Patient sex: M
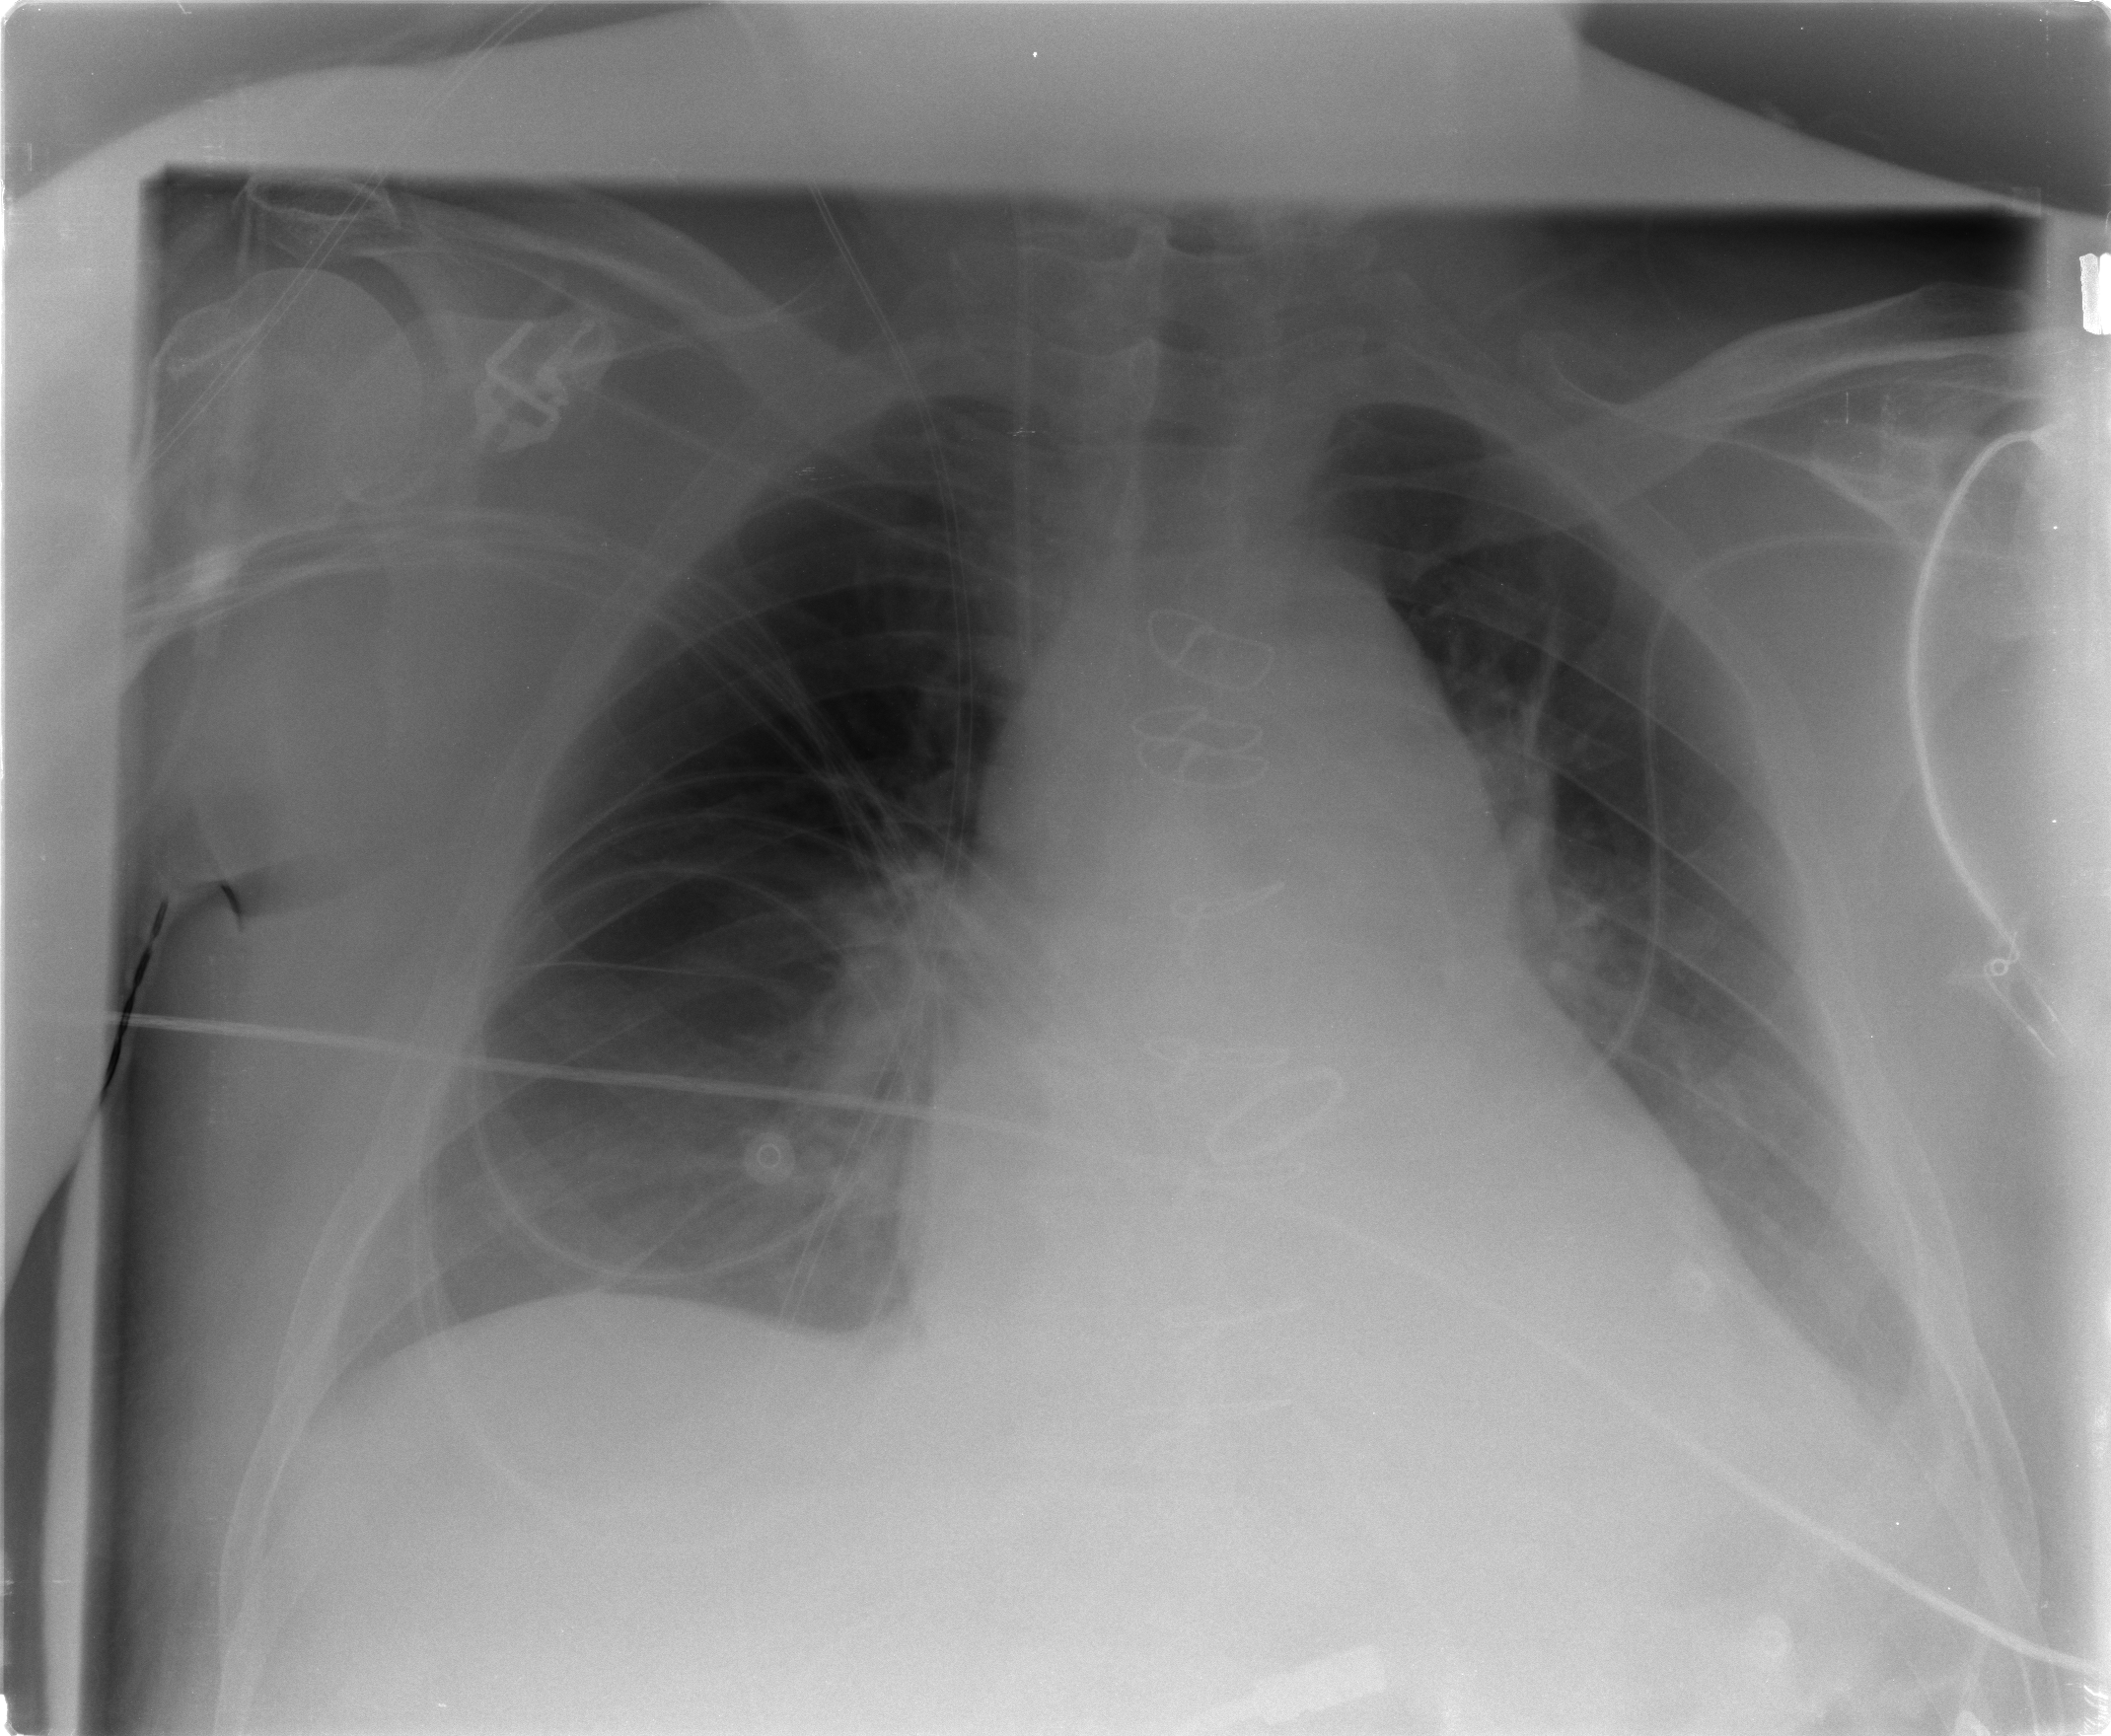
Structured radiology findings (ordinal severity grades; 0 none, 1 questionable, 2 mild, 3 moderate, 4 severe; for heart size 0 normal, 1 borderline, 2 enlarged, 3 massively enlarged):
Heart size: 2
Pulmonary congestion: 1
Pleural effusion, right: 0
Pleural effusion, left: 2
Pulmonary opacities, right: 0
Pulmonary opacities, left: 0
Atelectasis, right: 0
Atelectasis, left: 0